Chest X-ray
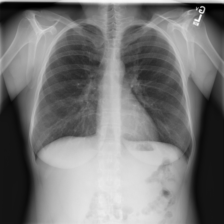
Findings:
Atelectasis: negative
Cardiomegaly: negative
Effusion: negative
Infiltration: negative
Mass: negative
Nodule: negative
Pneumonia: negative
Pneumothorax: negative
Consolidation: negative
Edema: negative
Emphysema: negative
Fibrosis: negative
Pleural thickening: negative
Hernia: negative